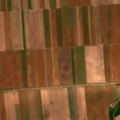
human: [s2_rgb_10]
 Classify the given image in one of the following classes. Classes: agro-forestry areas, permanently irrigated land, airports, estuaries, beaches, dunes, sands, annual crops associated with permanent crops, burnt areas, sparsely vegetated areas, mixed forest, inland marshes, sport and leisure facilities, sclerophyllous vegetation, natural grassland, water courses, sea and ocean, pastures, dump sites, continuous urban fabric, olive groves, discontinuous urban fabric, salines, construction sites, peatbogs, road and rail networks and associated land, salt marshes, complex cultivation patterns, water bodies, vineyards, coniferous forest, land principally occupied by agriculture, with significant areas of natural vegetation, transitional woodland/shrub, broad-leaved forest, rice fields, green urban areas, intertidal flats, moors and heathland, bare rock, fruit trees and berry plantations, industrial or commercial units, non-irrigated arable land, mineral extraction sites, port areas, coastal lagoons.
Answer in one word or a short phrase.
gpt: non-irrigated arable land, inland marshes